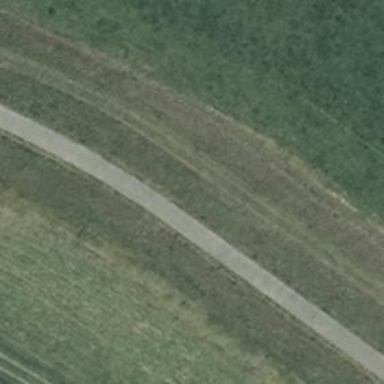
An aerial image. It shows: Asphalt track with grade1 surface.